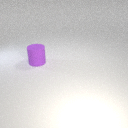
large purple rubber cylinder